Question: I am trying to plot two curves on two y-axes as shown in figure. But the green plot (needle lift) is plotted above the primary axis plot even though I set zorder to be 1 and 2 for the red plot (pressure).

The code I used:
'''
import numpy as np
import matplotlib.pyplot as plt
from matplotlib import ticker as tick
data = np.genfromtxt("secondary_axis.dat", skiprows = 2, delimiter = ',')
time = data[:, 0]
pressure = data[:, 1] * 0.006894759086775369
pressure_charge = data[0, 0]
needle_lift = data[:, 2]
figure = plt.figure(figsize=(5.15, 5.15))
figure.clf()
plot = plt.subplot(111)
plot.plot(time, pressure, label = r' extit{Raw}', zorder = 2)
plot.set_xlabel(r' extit{X}', labelpad=6)
plot.set_ylabel(r' extit{Y}', labelpad=6)
primary_ticks = len(plot.yaxis.get_major_ticks())
ax2 = plot.twinx()
ax2.plot(time, needle_lift, color='#4DAF4A', zorder = 1)
ax2.grid(False)
ax2.set_ylabel(r' extit{Z}', labelpad=6)
ax2.yaxis.set_major_locator(tick.LinearLocator(primary_ticks))
plt.show()
'''
And data is available <URL>
How to place the green (needle lift) plot below the red plot (pressure) with matplotlib?
'''
import numpy as np
import matplotlib.pyplot as plt
from matplotlib import rc_context
from matplotlib import ticker as tick
def init_plot_dark():
params = {'backend' : 'agg', 'legend.numpoints' : 1,
'lines.linewidth' : 1.0, 'lines.linestyle' : '-', 'axes.facecolor' : '#EEEEEE', 'axes.edgecolor' : '#FFFFFF',
'axes.linewidth' : 0.0, 'axes.grid' : True, 'axes.titlesize' : 'large', 'axes.labelsize' : 12, 'axes.labelweight' : 'normal',
'axes.labelcolor' : '000000', 'axes.axisbelow' : True, 'polaraxes.grid' : True , 'axes3d.grid' : True,
'axes.color_cycle' : ('#E41A1C', '#377EB8', '#4DAF4A', '#984EA3', '#FF7F00', '#FFFF33', '#A65628', '#F781BF', '#999999'),
'xtick.major.size' : 4 ,'xtick.minor.size' : 2 ,'xtick.major.width' : 0 ,'xtick.minor.width' : 0 ,'xtick.major.pad' : 6,
'xtick.minor.pad' : 6, 'xtick.color' : '#000000' , 'xtick.labelsize' : 10, 'xtick.direction' : 'in',
'ytick.major.size' : 4, 'ytick.minor.size' : 2 ,'ytick.major.width' : 0 ,'ytick.minor.width' : 0 ,'ytick.major.pad' : 6,
'ytick.minor.pad' : 6 ,'ytick.color' : '#000000', 'ytick.labelsize' : 10, 'ytick.direction' : 'in',
'grid.color' : '#FFFFFF', 'grid.linestyle' : '-', 'grid.linewidth' : 0.5, 'grid.alpha' : 1.0,
'legend.fontsize' : 10, 'legend.borderaxespad' : 0.5, 'legend.shadow' : False, 'legend.frameon' : True}
plt.rcParams.update(params)
init_plot_dark()
data = np.genfromtxt("secondary_axis.dat", skiprows = 2, delimiter = ',')
time = data[:, 0]
pressure = data[:, 1] * 0.006894759086775369
pressure_charge = data[0, 0]
needle_lift = data[:, 2]
figure = plt.figure(figsize=(5.15, 5.15))
figure.clf()
plot = plt.subplot(111)
plot.plot(time, pressure, label = r' extit{Raw}', zorder = 2)
plot.set_xlabel(r' extit{X}', labelpad=6)
plot.set_ylabel(r' extit{Y}', labelpad=6)
primary_ticks = len(plot.yaxis.get_major_ticks())
ax2 = plot.twinx()
ax2.plot(time, needle_lift, color='#4DAF4A', zorder = 1)
ax2.grid(False)
ax2.set_ylabel(r' extit{Z}', labelpad=6)
ax2.yaxis.set_major_locator(tick.LinearLocator(primary_ticks))
plt.show()
'''
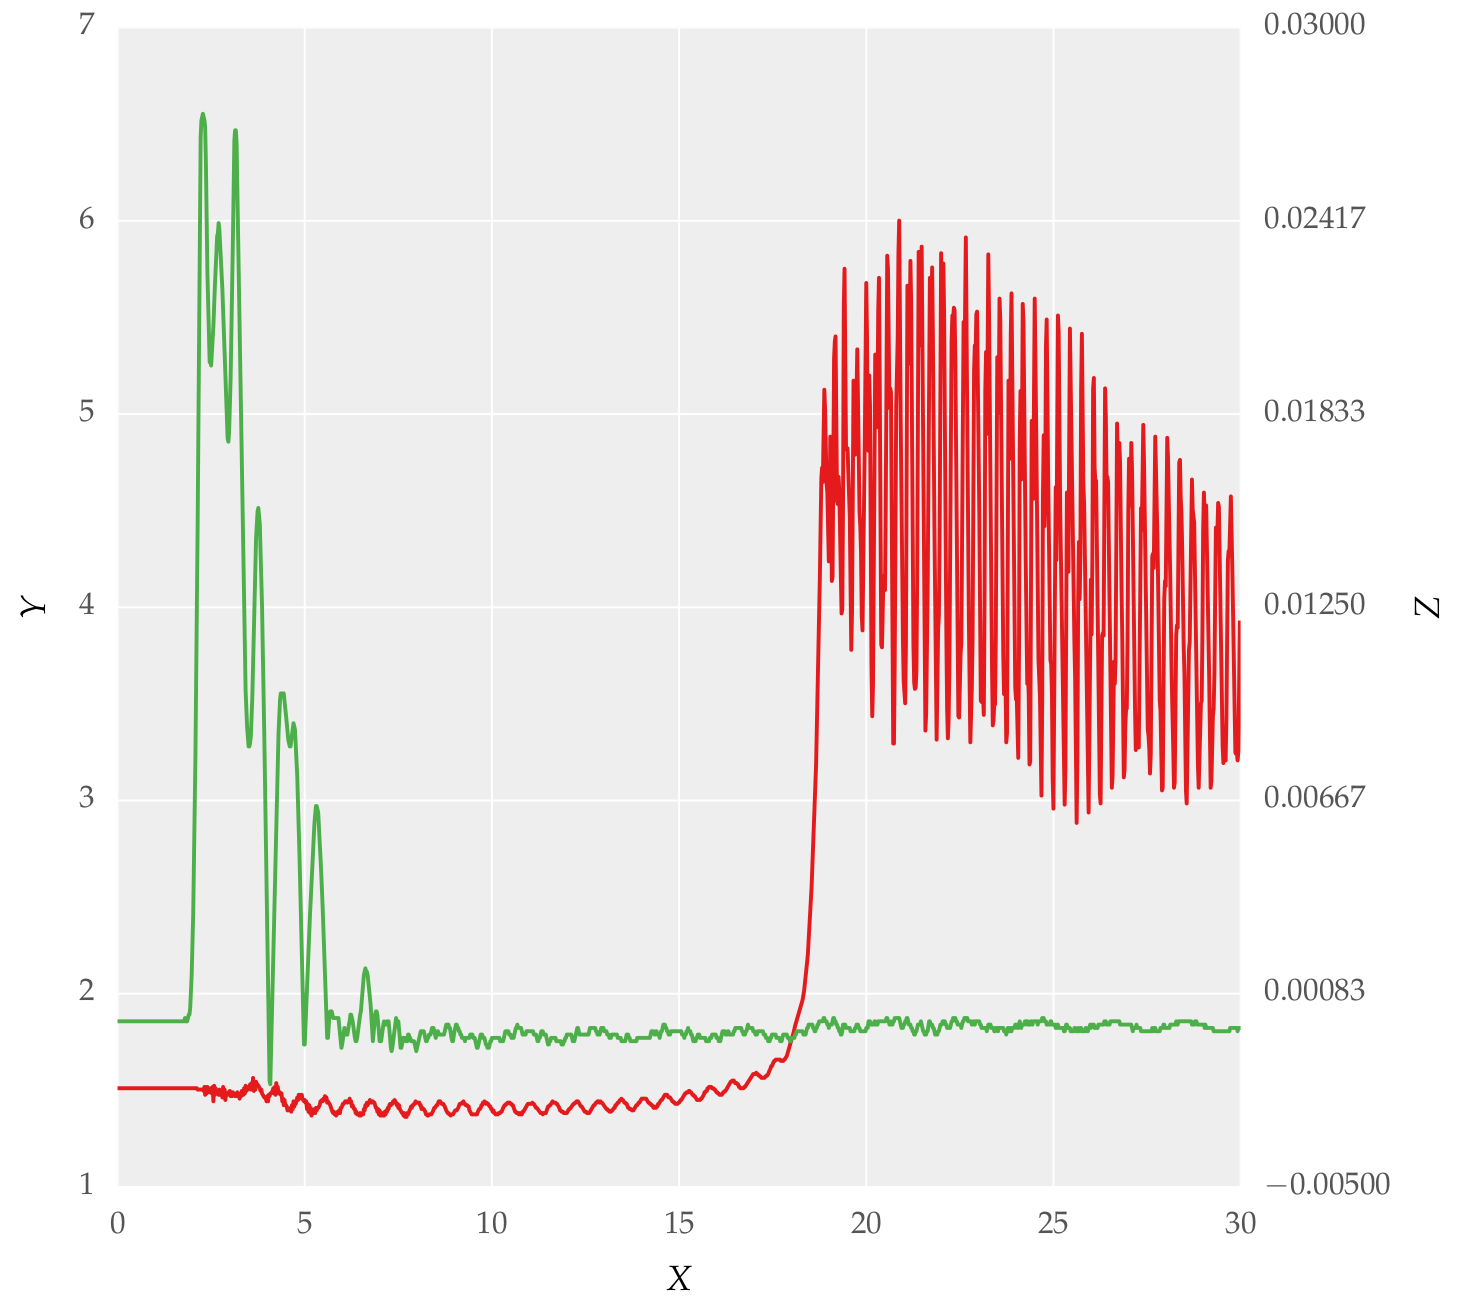
Answer: You need to set the zorder of your first axis to be above the zorder of your second axis, but you need to do it after plotting them both. Add these two lines just before your 'plt.show()'
'''
plot.set_zorder(ax2.get_zorder()+1)
plot.set_frame_on(False)
'''
The first line gets the zorder correct, but would hide the second axis comepletely. So, we also need to remove the canvas, using the second line.
---
'plot.set_frame_on(False)''plot.patch.set_visible(False)'
---

To get the grid lines right using your 'rcParams', you could do the following instead: Switch which line is plotted on your 'plot' axis and your 'ax2' axis (i.e. pressure on 'ax2' and needle lift on 'plot'), and then change around which side their axis and tick labels are:
'''
import numpy as np
import matplotlib.pyplot as plt
from matplotlib import rc_context
from matplotlib import ticker as tick
def init_plot_dark():
params = {'backend' : 'agg', 'legend.numpoints' : 1,
'lines.linewidth' : 1.0, 'lines.linestyle' : '-', 'axes.facecolor' : '#EEEEEE', 'axes.edgecolor' : '#FFFFFF',
'axes.linewidth' : 0.0, 'axes.grid' : True, 'axes.titlesize' : 'large', 'axes.labelsize' : 12, 'axes.labelweight' : 'normal',
'axes.labelcolor' : '000000', 'axes.axisbelow' : True, 'polaraxes.grid' : True , 'axes3d.grid' : True,
'axes.color_cycle' : ('#E41A1C', '#377EB8', '#4DAF4A', '#984EA3', '#FF7F00', '#FFFF33', '#A65628', '#F781BF', '#999999'),
'xtick.major.size' : 4 ,'xtick.minor.size' : 2 ,'xtick.major.width' : 0 ,'xtick.minor.width' : 0 ,'xtick.major.pad' : 6,
'xtick.minor.pad' : 6, 'xtick.color' : '#000000' , 'xtick.labelsize' : 10, 'xtick.direction' : 'in',
'ytick.major.size' : 4, 'ytick.minor.size' : 2 ,'ytick.major.width' : 0 ,'ytick.minor.width' : 0 ,'ytick.major.pad' : 6,
'ytick.minor.pad' : 6 ,'ytick.color' : '#000000', 'ytick.labelsize' : 10, 'ytick.direction' : 'in',
'grid.color' : '#FFFFFF', 'grid.linestyle' : '-', 'grid.linewidth' : 0.5, 'grid.alpha' : 1.0,
'legend.fontsize' : 10, 'legend.borderaxespad' : 0.5, 'legend.shadow' : False, 'legend.frameon' : True}
plt.rcParams.update(params)
init_plot_dark()
data = np.genfromtxt("secondary_axis.dat", skiprows = 2, delimiter = ',')
time = data[:, 0]
pressure = data[:, 1] * 0.006894759086775369
pressure_charge = data[0, 0]
needle_lift = data[:, 2]
figure = plt.figure(figsize=(5.15, 5.15))
figure.clf()
plot = plt.subplot(111)
plot.plot(time, needle_lift, color='#4DAF4A', zorder = 1)
plot.set_xlabel(r' extit{X}', labelpad=6)
plot.set_ylabel(r' extit{Z}', labelpad=6)
ax2 = plot.twinx()
ax2.plot(time, pressure, label = r' extit{Raw}', zorder = 2)
ax2.grid(False)
ax2.set_ylabel(r' extit{Y}', labelpad=6)
primary_ticks = len(ax2.yaxis.get_major_ticks())
plot.yaxis.set_major_locator(tick.LinearLocator(primary_ticks))
plot.yaxis.tick_right()
plot.yaxis.set_label_position("right")
ax2.yaxis.tick_left()
ax2.yaxis.set_label_position("left")
plt.show()
'''
<URL>